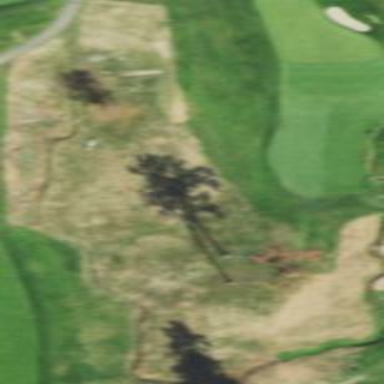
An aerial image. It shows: Rough area in golf course.